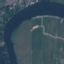
Land use / land cover class: River